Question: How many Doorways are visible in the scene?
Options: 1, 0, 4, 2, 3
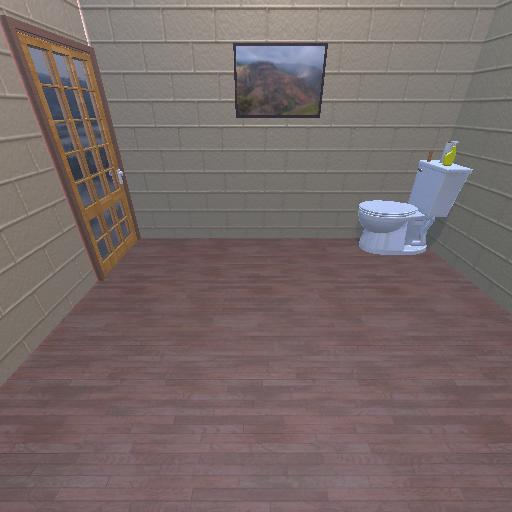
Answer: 1